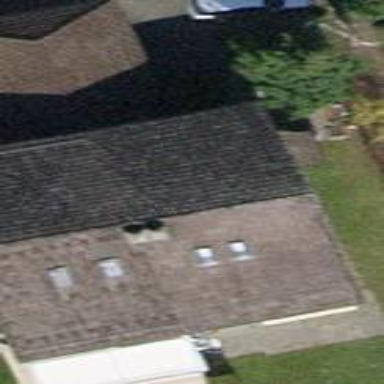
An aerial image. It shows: Terrace building.